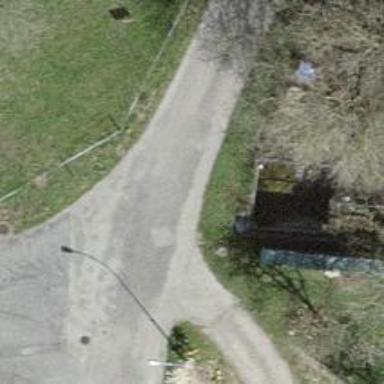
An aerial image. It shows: Smooth asphalt road in residential area.